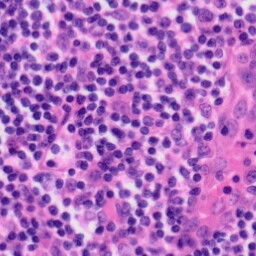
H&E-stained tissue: Tonsil